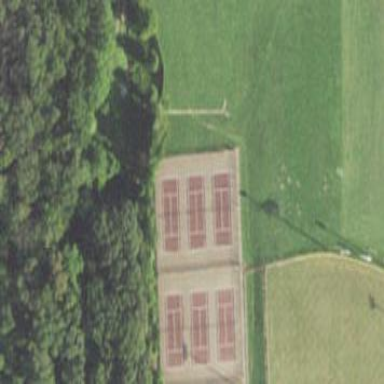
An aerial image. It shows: Tennis court on pitch designated for leisure land.